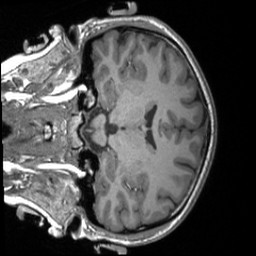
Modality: T1w
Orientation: coronal